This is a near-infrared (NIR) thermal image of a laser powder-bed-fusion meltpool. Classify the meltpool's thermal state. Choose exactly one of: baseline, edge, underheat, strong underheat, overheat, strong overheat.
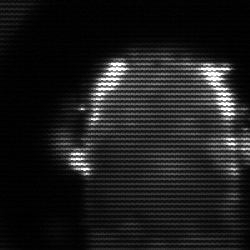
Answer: baseline